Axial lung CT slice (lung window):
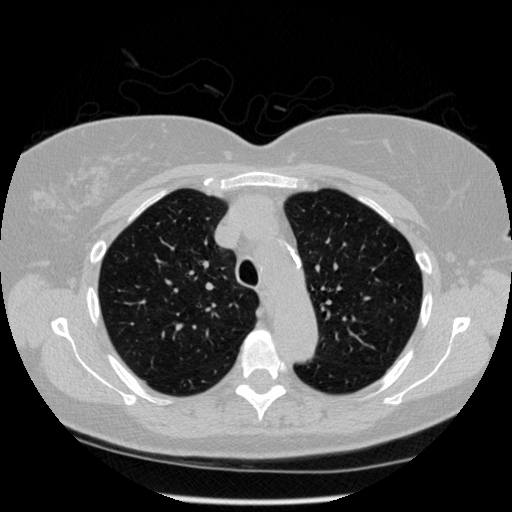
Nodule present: no